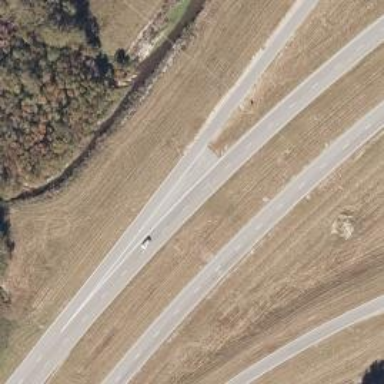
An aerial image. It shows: This image shows trunk highway that functions as expressway.